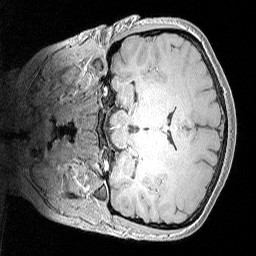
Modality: MP2RAGE
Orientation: coronal
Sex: female
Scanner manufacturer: siemens
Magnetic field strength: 3 T
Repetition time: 5 s
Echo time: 0.00292 s